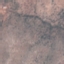
Land use / land cover: HerbaceousVegetation